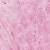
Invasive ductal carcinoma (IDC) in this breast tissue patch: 0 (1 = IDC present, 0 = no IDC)